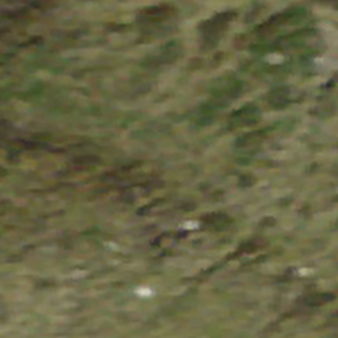
Label: other